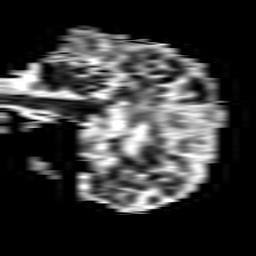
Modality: ADC
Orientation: sagittal
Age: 64
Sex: female
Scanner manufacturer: philips
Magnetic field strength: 1.5 T
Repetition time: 3.395 s
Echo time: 0.06922 s